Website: home-depot
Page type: billing-address
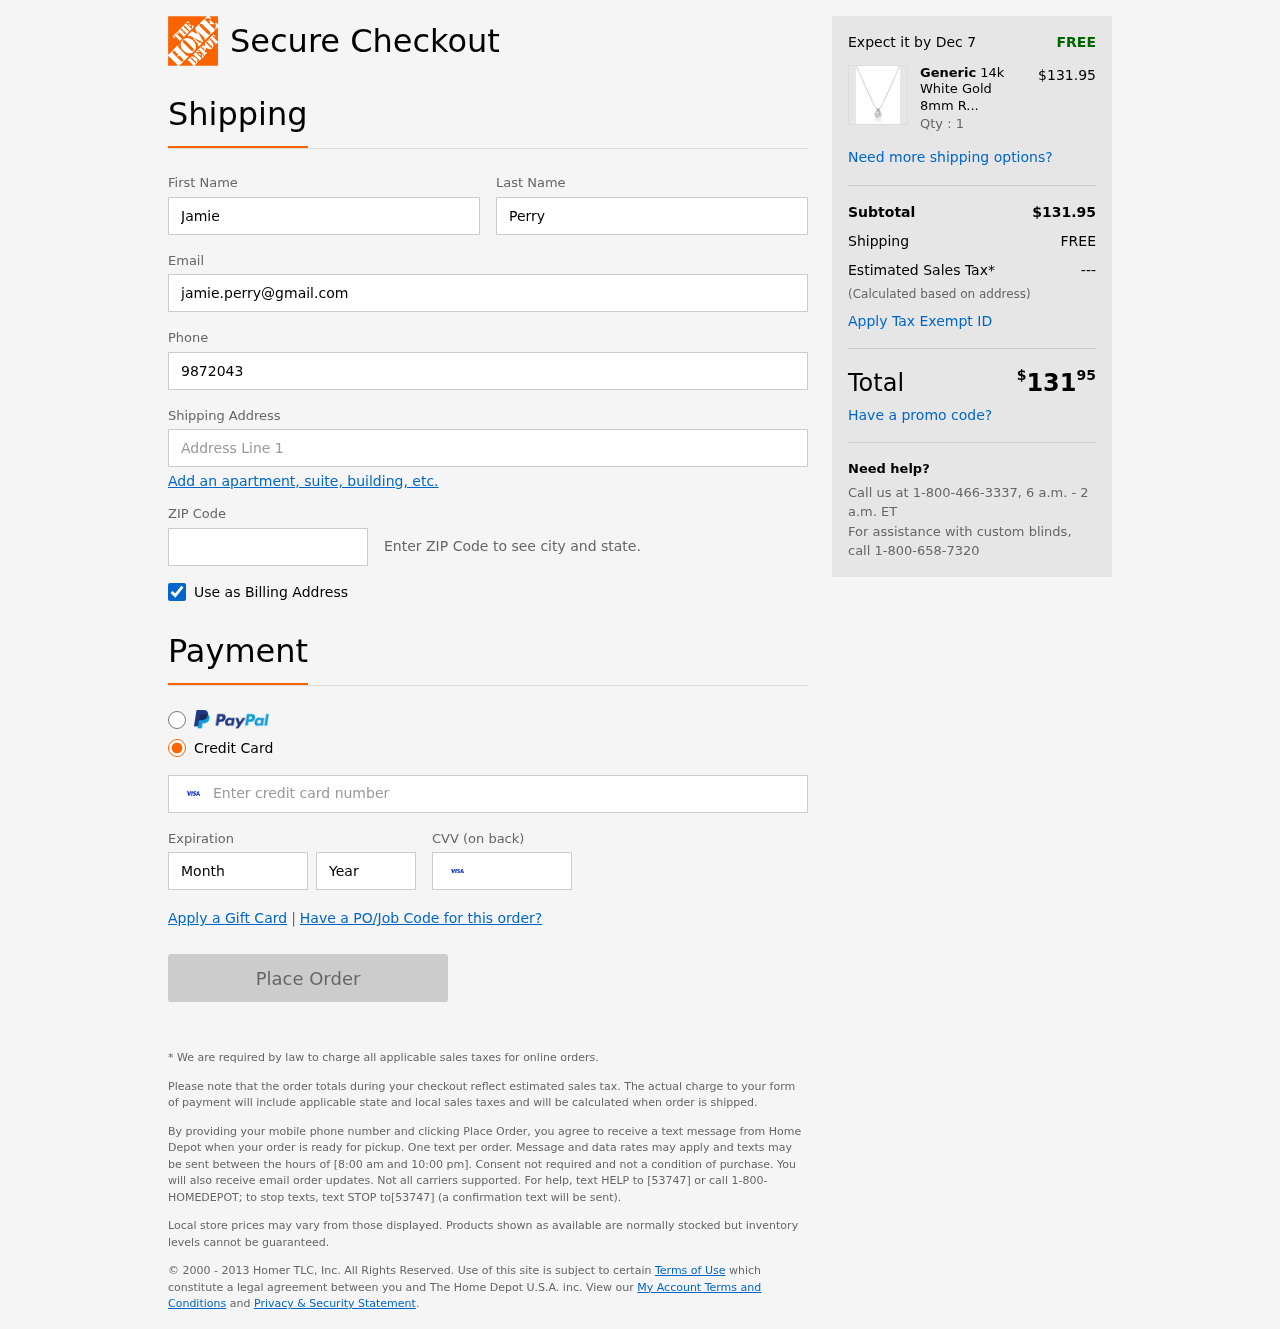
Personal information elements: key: PII_FIRSTNAME
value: Jamie
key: PII_LASTNAME
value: Perry
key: PII_EMAIL
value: jamie.perry@gmail.com
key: PII_PHONE
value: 9872043087
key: PII_STREET
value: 0352 Brown Cliffs
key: PII_POSTCODE
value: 47586
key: PII_CARD_NUMBER
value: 4897 0125 6252 3533
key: PII_CARD_EXPIRY_MONTH
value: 04
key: PII_CARD_CVV
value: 141
Product elements: key: PRODUCT1_BRAND
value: Generic
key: PRODUCT1_NAME
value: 14k White Gold 8mm Round Cubic Zirconia Solitaire Pendant Necklace (2 carat, Diamond Equivalent), 18
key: PRODUCT1_PRICE
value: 131.95
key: PRODUCT1_QUANTITY
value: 1
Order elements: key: ORDER_DELIVERY_DATE
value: Dec 7
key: ORDER_SUBTOTAL
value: $131.95
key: ORDER_SHIPPING_COST
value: FREE
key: ORDER_TAX
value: ---
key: ORDER_TOTAL2
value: $13195